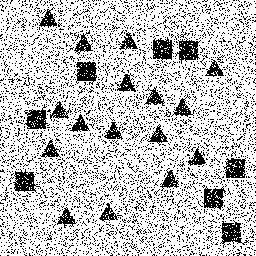
Squares: 8
Triangles: 16
Stars: 0
Total shapes: 24